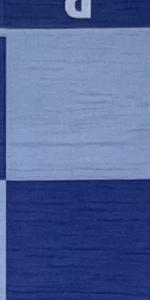
Label: Empty